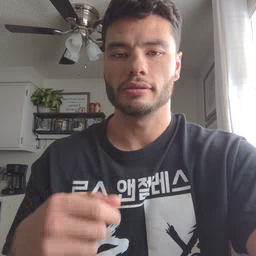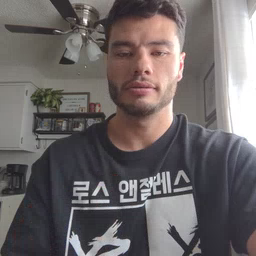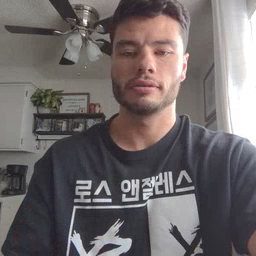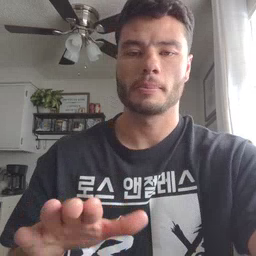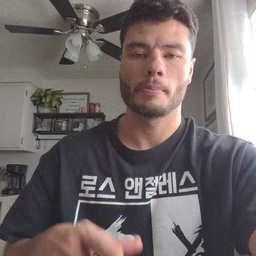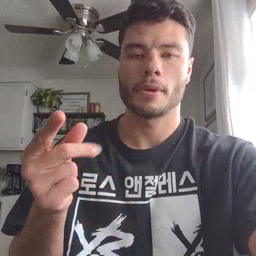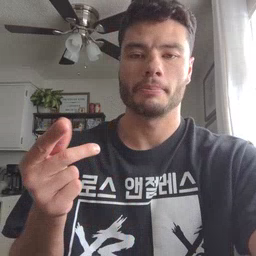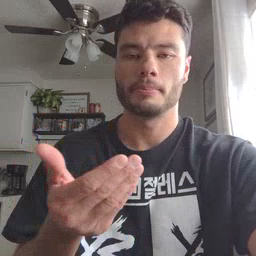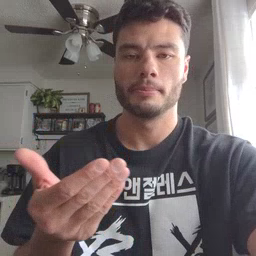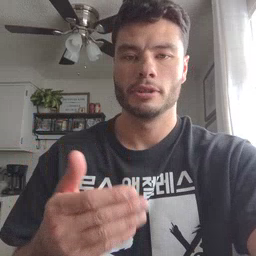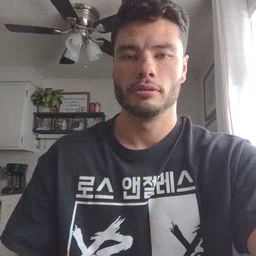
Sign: puppy